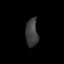
Tissue: lung
Cell type: Epithelial cells
Senescence score: 0.2317
Nuclear area (px): 336
Mean DAPI intensity: 62.003